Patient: sex F, age 61
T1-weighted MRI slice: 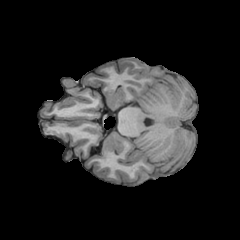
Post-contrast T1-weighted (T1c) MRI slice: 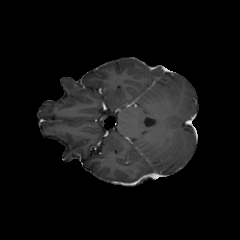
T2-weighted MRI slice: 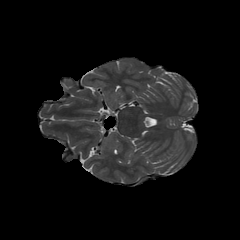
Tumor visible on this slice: no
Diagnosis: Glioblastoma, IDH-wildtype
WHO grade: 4